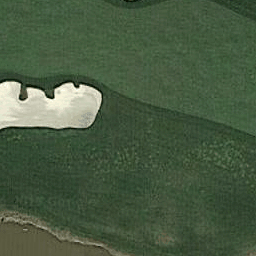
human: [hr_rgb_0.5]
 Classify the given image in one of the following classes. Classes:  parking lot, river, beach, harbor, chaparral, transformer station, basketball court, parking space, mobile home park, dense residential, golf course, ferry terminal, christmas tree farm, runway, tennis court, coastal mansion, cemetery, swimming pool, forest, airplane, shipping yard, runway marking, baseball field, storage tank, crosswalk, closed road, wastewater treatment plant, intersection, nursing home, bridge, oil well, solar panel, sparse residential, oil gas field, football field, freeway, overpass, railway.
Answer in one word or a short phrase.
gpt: golf course